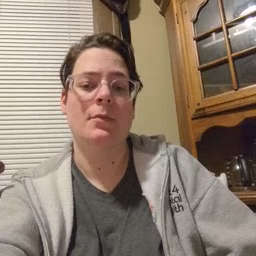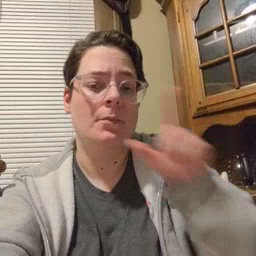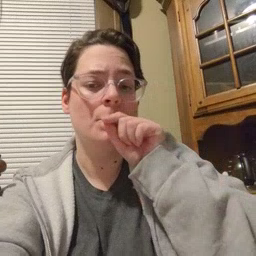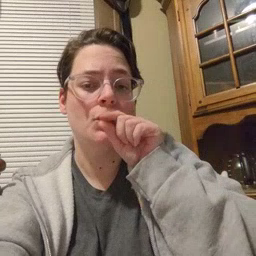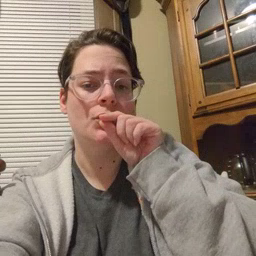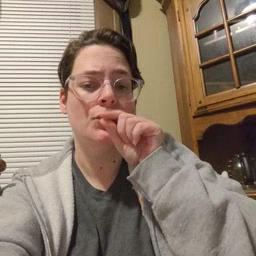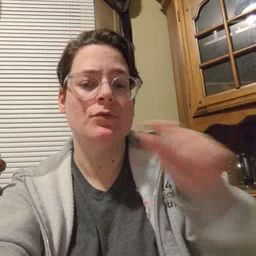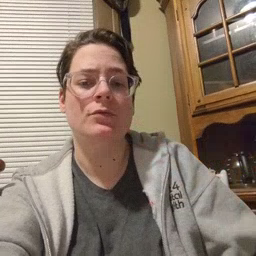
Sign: bird